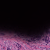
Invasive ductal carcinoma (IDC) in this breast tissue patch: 0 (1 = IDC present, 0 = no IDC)